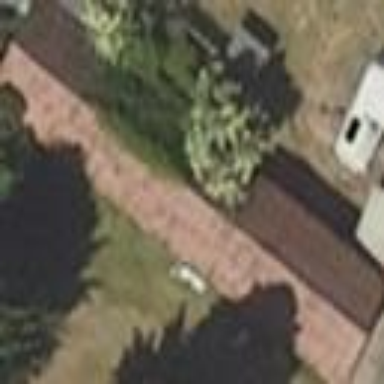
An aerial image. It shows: Shed building.